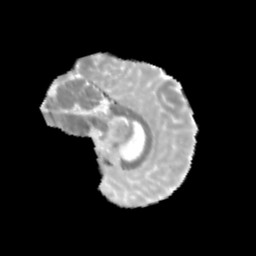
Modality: MD
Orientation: sagittal
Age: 10
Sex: male
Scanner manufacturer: siemens
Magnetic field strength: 3 T
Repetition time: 3.8 s
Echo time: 0.07 s